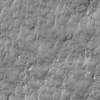
Label: not_dusty